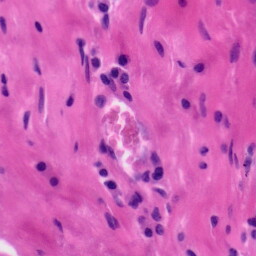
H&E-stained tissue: Tonsil